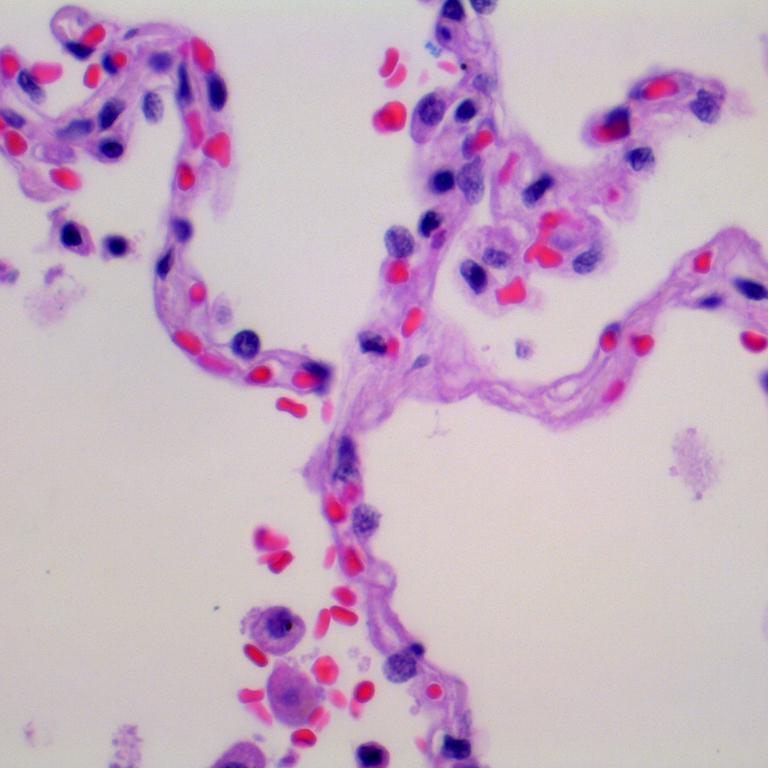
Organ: lung
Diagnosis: benign